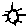
Label: sun